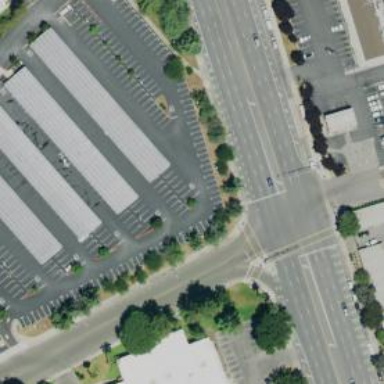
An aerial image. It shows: Solid stop line on the road marking.